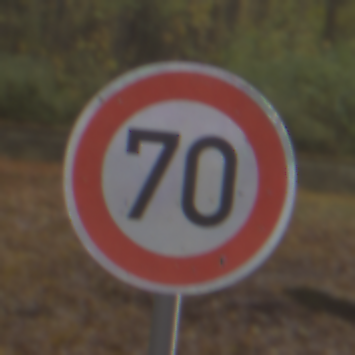
Verkehrszeichen: Geschwindigkeit70
Umgebung: Outdoor, Nature
Tageszeit: MorningAfternoon
Wetter: Overcast
Licht: Natural
Jahreszeit: Autumn
Kontrast: LowContrast